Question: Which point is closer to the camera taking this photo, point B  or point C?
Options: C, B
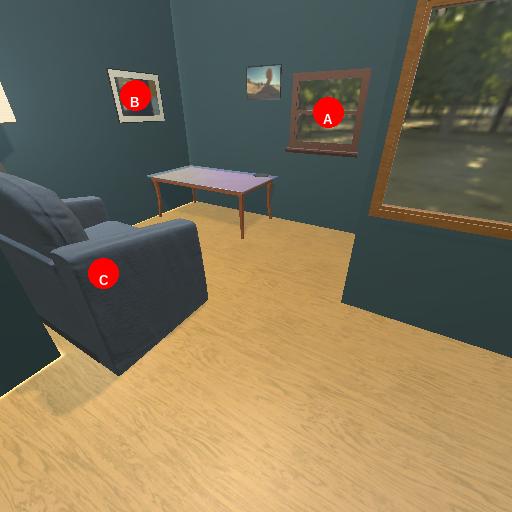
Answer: C